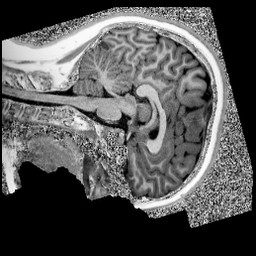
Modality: UNIT1
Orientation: sagittal
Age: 10
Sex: female
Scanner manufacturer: siemens
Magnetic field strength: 3 T
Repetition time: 4 s
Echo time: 0.00303 s